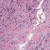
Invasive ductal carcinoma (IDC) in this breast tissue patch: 0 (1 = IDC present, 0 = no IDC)